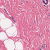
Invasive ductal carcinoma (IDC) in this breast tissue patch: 0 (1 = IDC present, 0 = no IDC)